Question: I'm trying to get ESLint to let me use object rest/spread. Despite my best efforts I keep getting this error:
'[js] Property assignment expected.'
when I hover over the elipses ('...') with the red squiggly.

My '.eslinstrc.json' looks like this:
'''
{
"extends": "airbnb",
"plugins": [
"react"
],
"parserOptions": {
"ecmaFeatures": {
"experimentalObjectRestSpread": true
}
},
"rules": {
"no-console": 0
}
}
'''
I know for sure that the prefs are getting read, as the 'no-console' rule, 'react' plugin, and 'airbnb' style guide is working as expected.
To enable object rest/spread, 'experimentalObjectRestSpread' is the key here (haha), and <URL>. However it refuses to work for me. I'm at a loss '\o/'
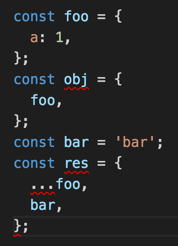
Answer: Am I right assuming you are using vscode? I think the error comes from vscode itself. Otherwise the error message would start with '[eslint]' instead of '[js]'.
It looks like vscode currently doesn't support object spread operators (see: <URL>.
You could disable JavaScript validation with the setting '{ "javascript.validate.enable": false }'.
Another alternative would be <URL>:
'''
const foo = {
a: 1
};
const bar = 'bar';
const res = Object.assign(
{},
foo,
{bar}
);
'''